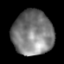
Tissue: lung
Cell type: Epithelial cells
Senescence score: 0.08898
Nuclear area (px): 1775
Mean DAPI intensity: 123.153